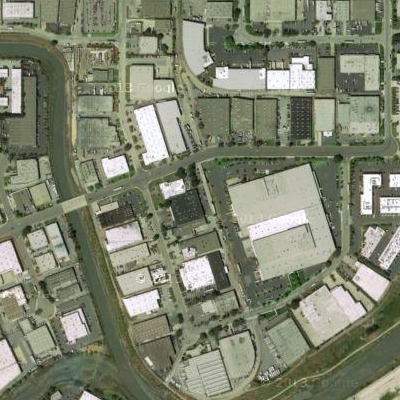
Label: cIndustry